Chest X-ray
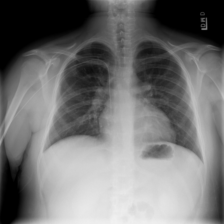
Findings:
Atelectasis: negative
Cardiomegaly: negative
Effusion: negative
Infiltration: positive
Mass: negative
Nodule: negative
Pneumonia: negative
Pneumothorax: negative
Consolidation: negative
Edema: negative
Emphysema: negative
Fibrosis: negative
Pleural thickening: negative
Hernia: negative